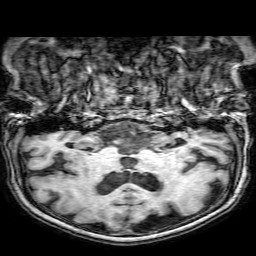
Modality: T1w
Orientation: sagittal
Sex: female
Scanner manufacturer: philips
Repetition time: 0.008156 s
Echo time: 0.00375 s